Question: i tried to read the boot sector using this program
'''
int lire_secteur(int num_sect,unsigned char* buf)
{
int retCode = 0;
unsigned char secteur[512];
char disque[10] ;
char partition ;
FILE* device ;
do
{
disque[0]='' ;
scanf("%c",&partition) ;
if (partition=='0')
{
strcpy(disque,"\\.\PHYSICALDRIVE0") ;
}
else
{
sprintf(disque,"\\.\%c:",partition) ;
}
device = fopen(disque, "rb+");
}
while (device == NULL) ;
fseek( device,num_sect*512 , SEEK_SET );
if (fread (secteur, 512,1, device) < 1)
{
printf("erreur
");
return 1 ;
}
else
{
memcpy(buf,secteur, 512);
retCode=0;
}
return retCode;
}
'''
i have successfully read all sectors in the hard drive but when i want to read the boot sector i have this:

is the problem in my code or it'is due to windows8 ?
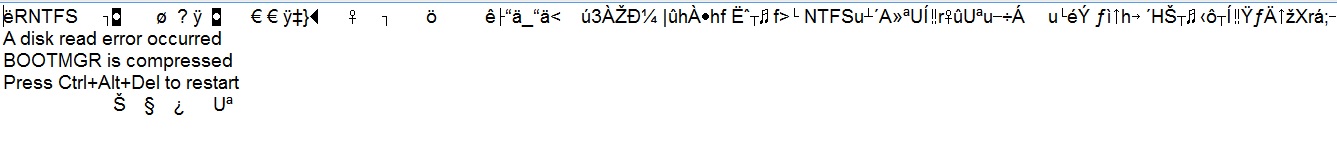
Answer: You got the right result, that is the boot sector.
You might want to print it out formatted in hex rather than just a string like that as you'll be outputting random control characters to the screen.